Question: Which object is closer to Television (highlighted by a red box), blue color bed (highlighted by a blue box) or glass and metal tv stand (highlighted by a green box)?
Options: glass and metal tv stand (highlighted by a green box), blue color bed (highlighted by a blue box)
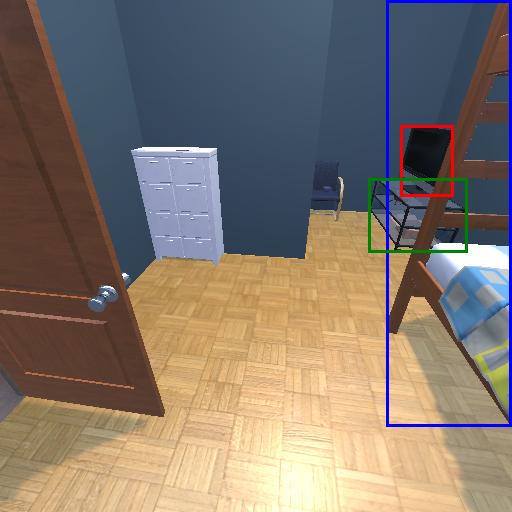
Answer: glass and metal tv stand (highlighted by a green box)